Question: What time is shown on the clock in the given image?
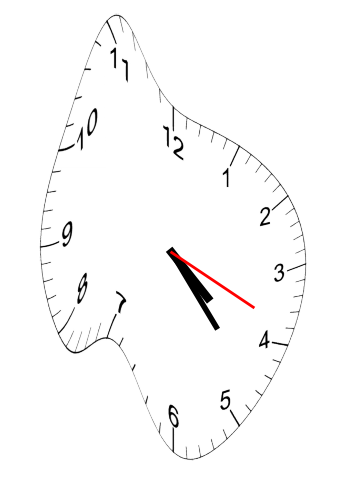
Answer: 04:23:19